Question: I have this vbscript code here:
'''
Set fso = CreateObject("Scripting.FileSystemObject")
Set objShell = CreateObject("WScript.Shell")
Sub Write
Set oFile = fso.OpenTextFile("Text.txt",8,true)
oFile.close
Set WshShell = WScript.CreateObject("WScript.Shell")
WshShell.Run "m1.hta"
End Sub
'''
This will make a text file and launch m1.hta and it works perfectly. However when i put it in to a hta file like this:
'''
<Script Language="VBscript">
Set fso = CreateObject("Scripting.FileSystemObject")
Set objShell = CreateObject("WScript.Shell")
Sub Write
Set oFile = fso.OpenTextFile("Text.txt",8,true)
oFile.close
Set WshShell = WScript.CreateObject("WScript.Shell")
WshShell.Run "m1.hta"
End Sub
</Script>
<input type="Button" value="GO" onclick="Write">
'''
I seem to be getting this error:

My question is first what is wrong with the code and secondly how would I fix it. Thanks in advance.
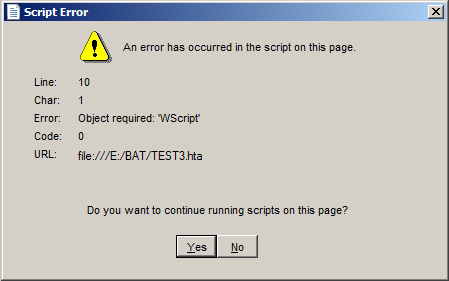
Answer: Replace 'WScript.CreateObject("WScript.Shell")' with this 'CreateObject("WScript.Shell")'